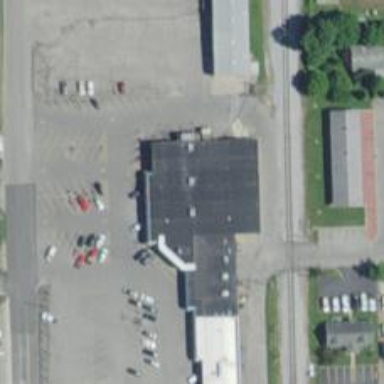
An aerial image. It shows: Supermarket.